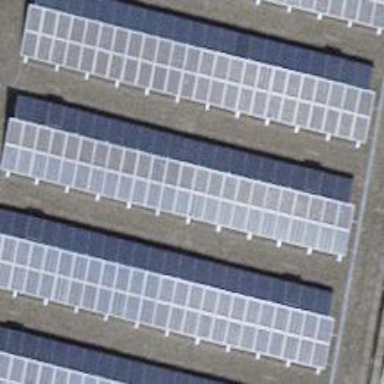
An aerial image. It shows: Solar power generator utilizing photovoltaic technology with solar photovoltaic panels.